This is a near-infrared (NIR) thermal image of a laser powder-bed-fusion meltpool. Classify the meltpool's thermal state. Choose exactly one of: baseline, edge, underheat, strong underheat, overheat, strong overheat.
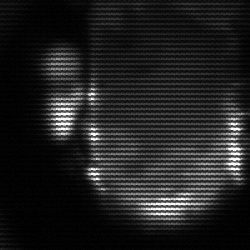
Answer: baseline